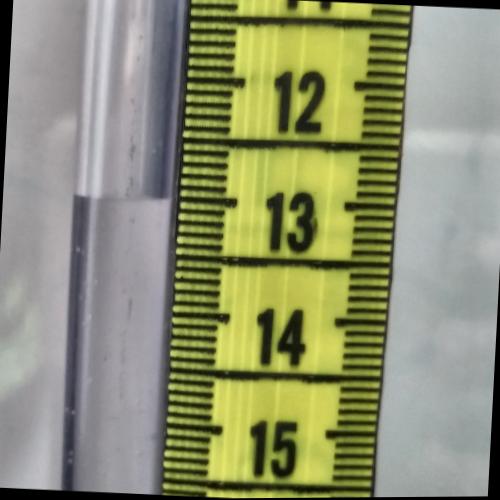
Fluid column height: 13.0 cm